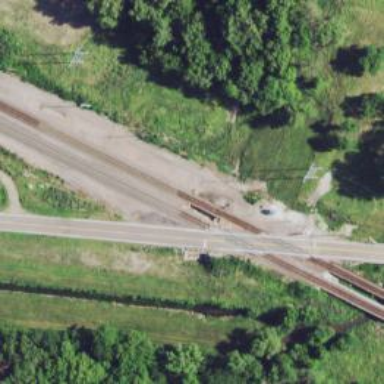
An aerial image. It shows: Bridge over railway tracks with two rails.